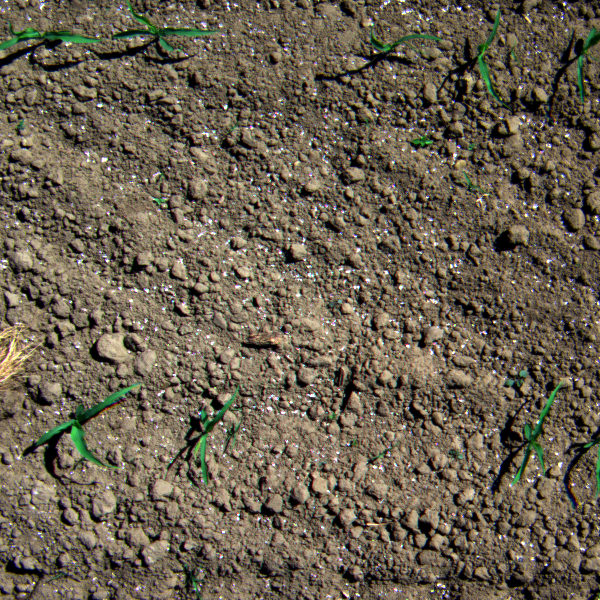
Acquisition date: 2023-05-30
Tile: 0147
Annotated plant instances:
label: maize
label: maize
label: weed_other
label: amaranth
label: barnyard_grass
label: amaranth
label: barnyard_grass
label: weed_other
label: weed_other
label: maize
label: weed_other
label: barnyard_grass
label: weed_other
label: maize
label: amaranth
label: barnyard_grass
label: amaranth
label: barnyard_grass
label: amaranth
label: weed_other
label: maize
label: maize
label: maize
label: maize
label: maize
label: weed_other